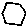
Label: hexagon